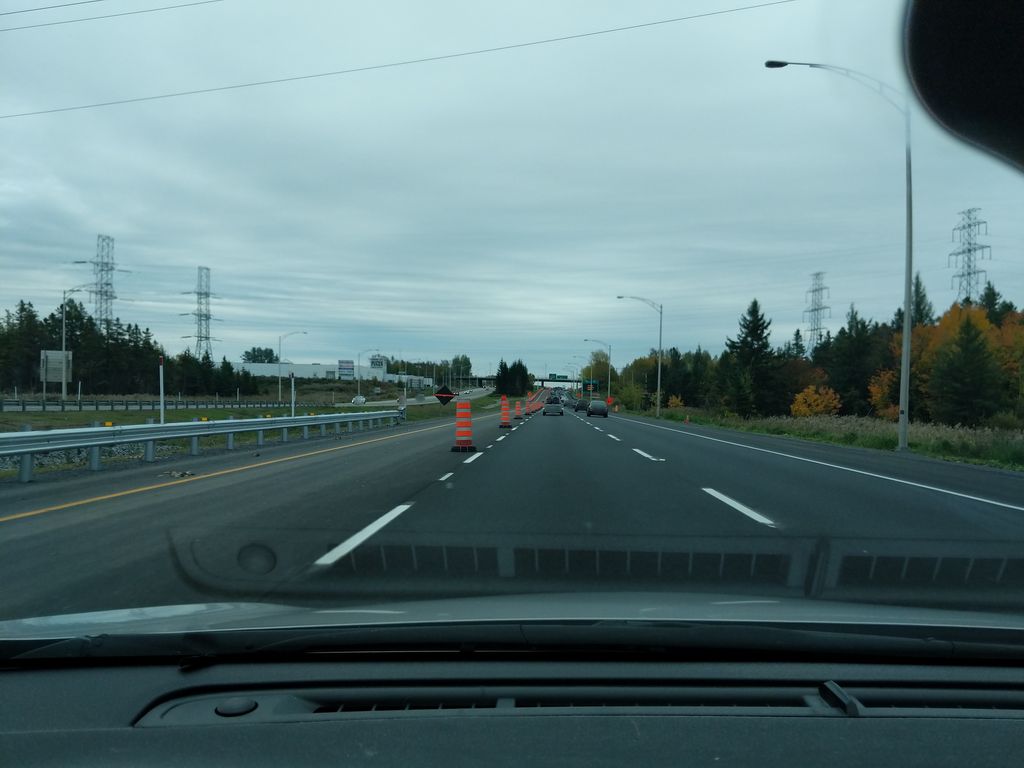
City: quebec_city